Interaction volume radius: 5 \u00c5
Interaction volume height: 15 \u00c5
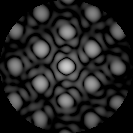
Disorder parameter: 0.2175